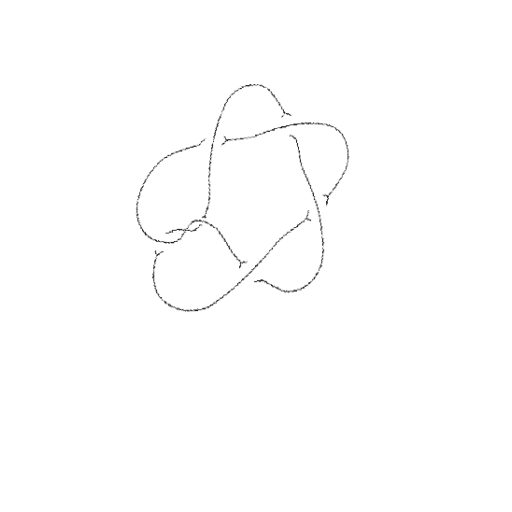
Crossing number: 7